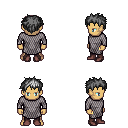
a pixel art fantasy rpg character, male body template, human, tanned skin, chain mail, gold greaves, gray bedhead hairstyle, maroon shoes, four views (front, back, left, right), 2x2 character sprite sheet, small pixel art, hard edges, no anti-aliasing